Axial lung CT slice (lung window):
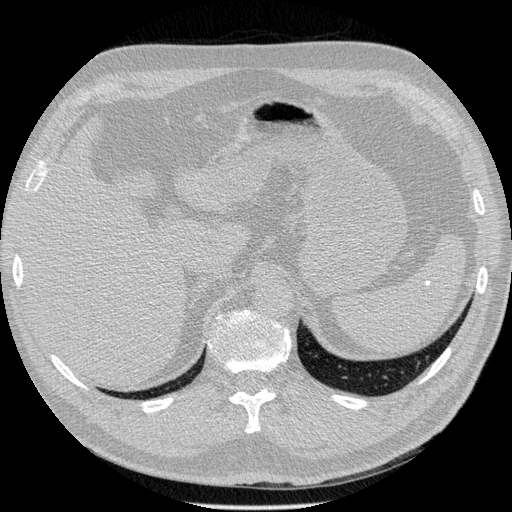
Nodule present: no